Field crop: maize
Growth stage: 2
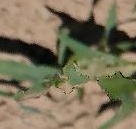
Species: maize